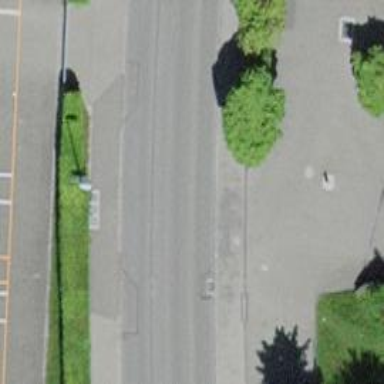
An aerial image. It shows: Asphalt sidewalk.